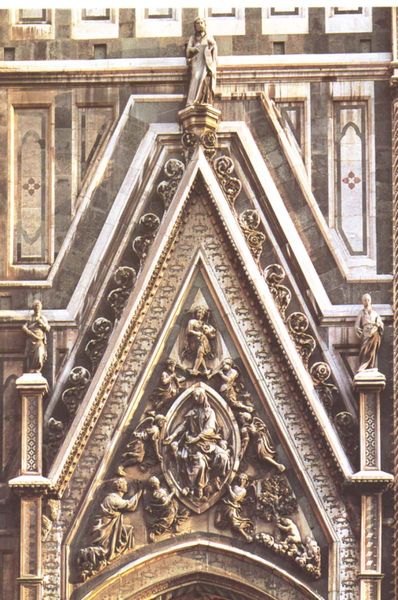
Titel: Porta della Mandorla
Künstler: Nanni di Banco
Standort: Florenz, S. Maria del Fiore (EU - I - Toskana)
Schlagwörter: baum, menschen, frau, spitze, figur, engel, relief, bogen, fassade, giebel, figuren, detail, ornamente, rechtecke, intarsien, portal, sims, gesims, spitzbogen, giebelfeld, mamor, blendgiebel, krabben, mandorla, oberitalien